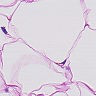
Metastatic tissue present: no